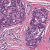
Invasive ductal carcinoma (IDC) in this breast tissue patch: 0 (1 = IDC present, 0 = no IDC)